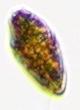
Label: Akashiwo